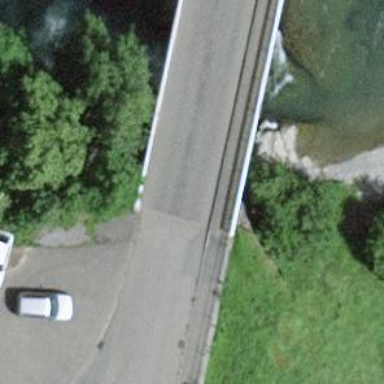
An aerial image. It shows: Unclassified road with asphalt surface crossing bridge. There is sidewalk on the left side.